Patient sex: M
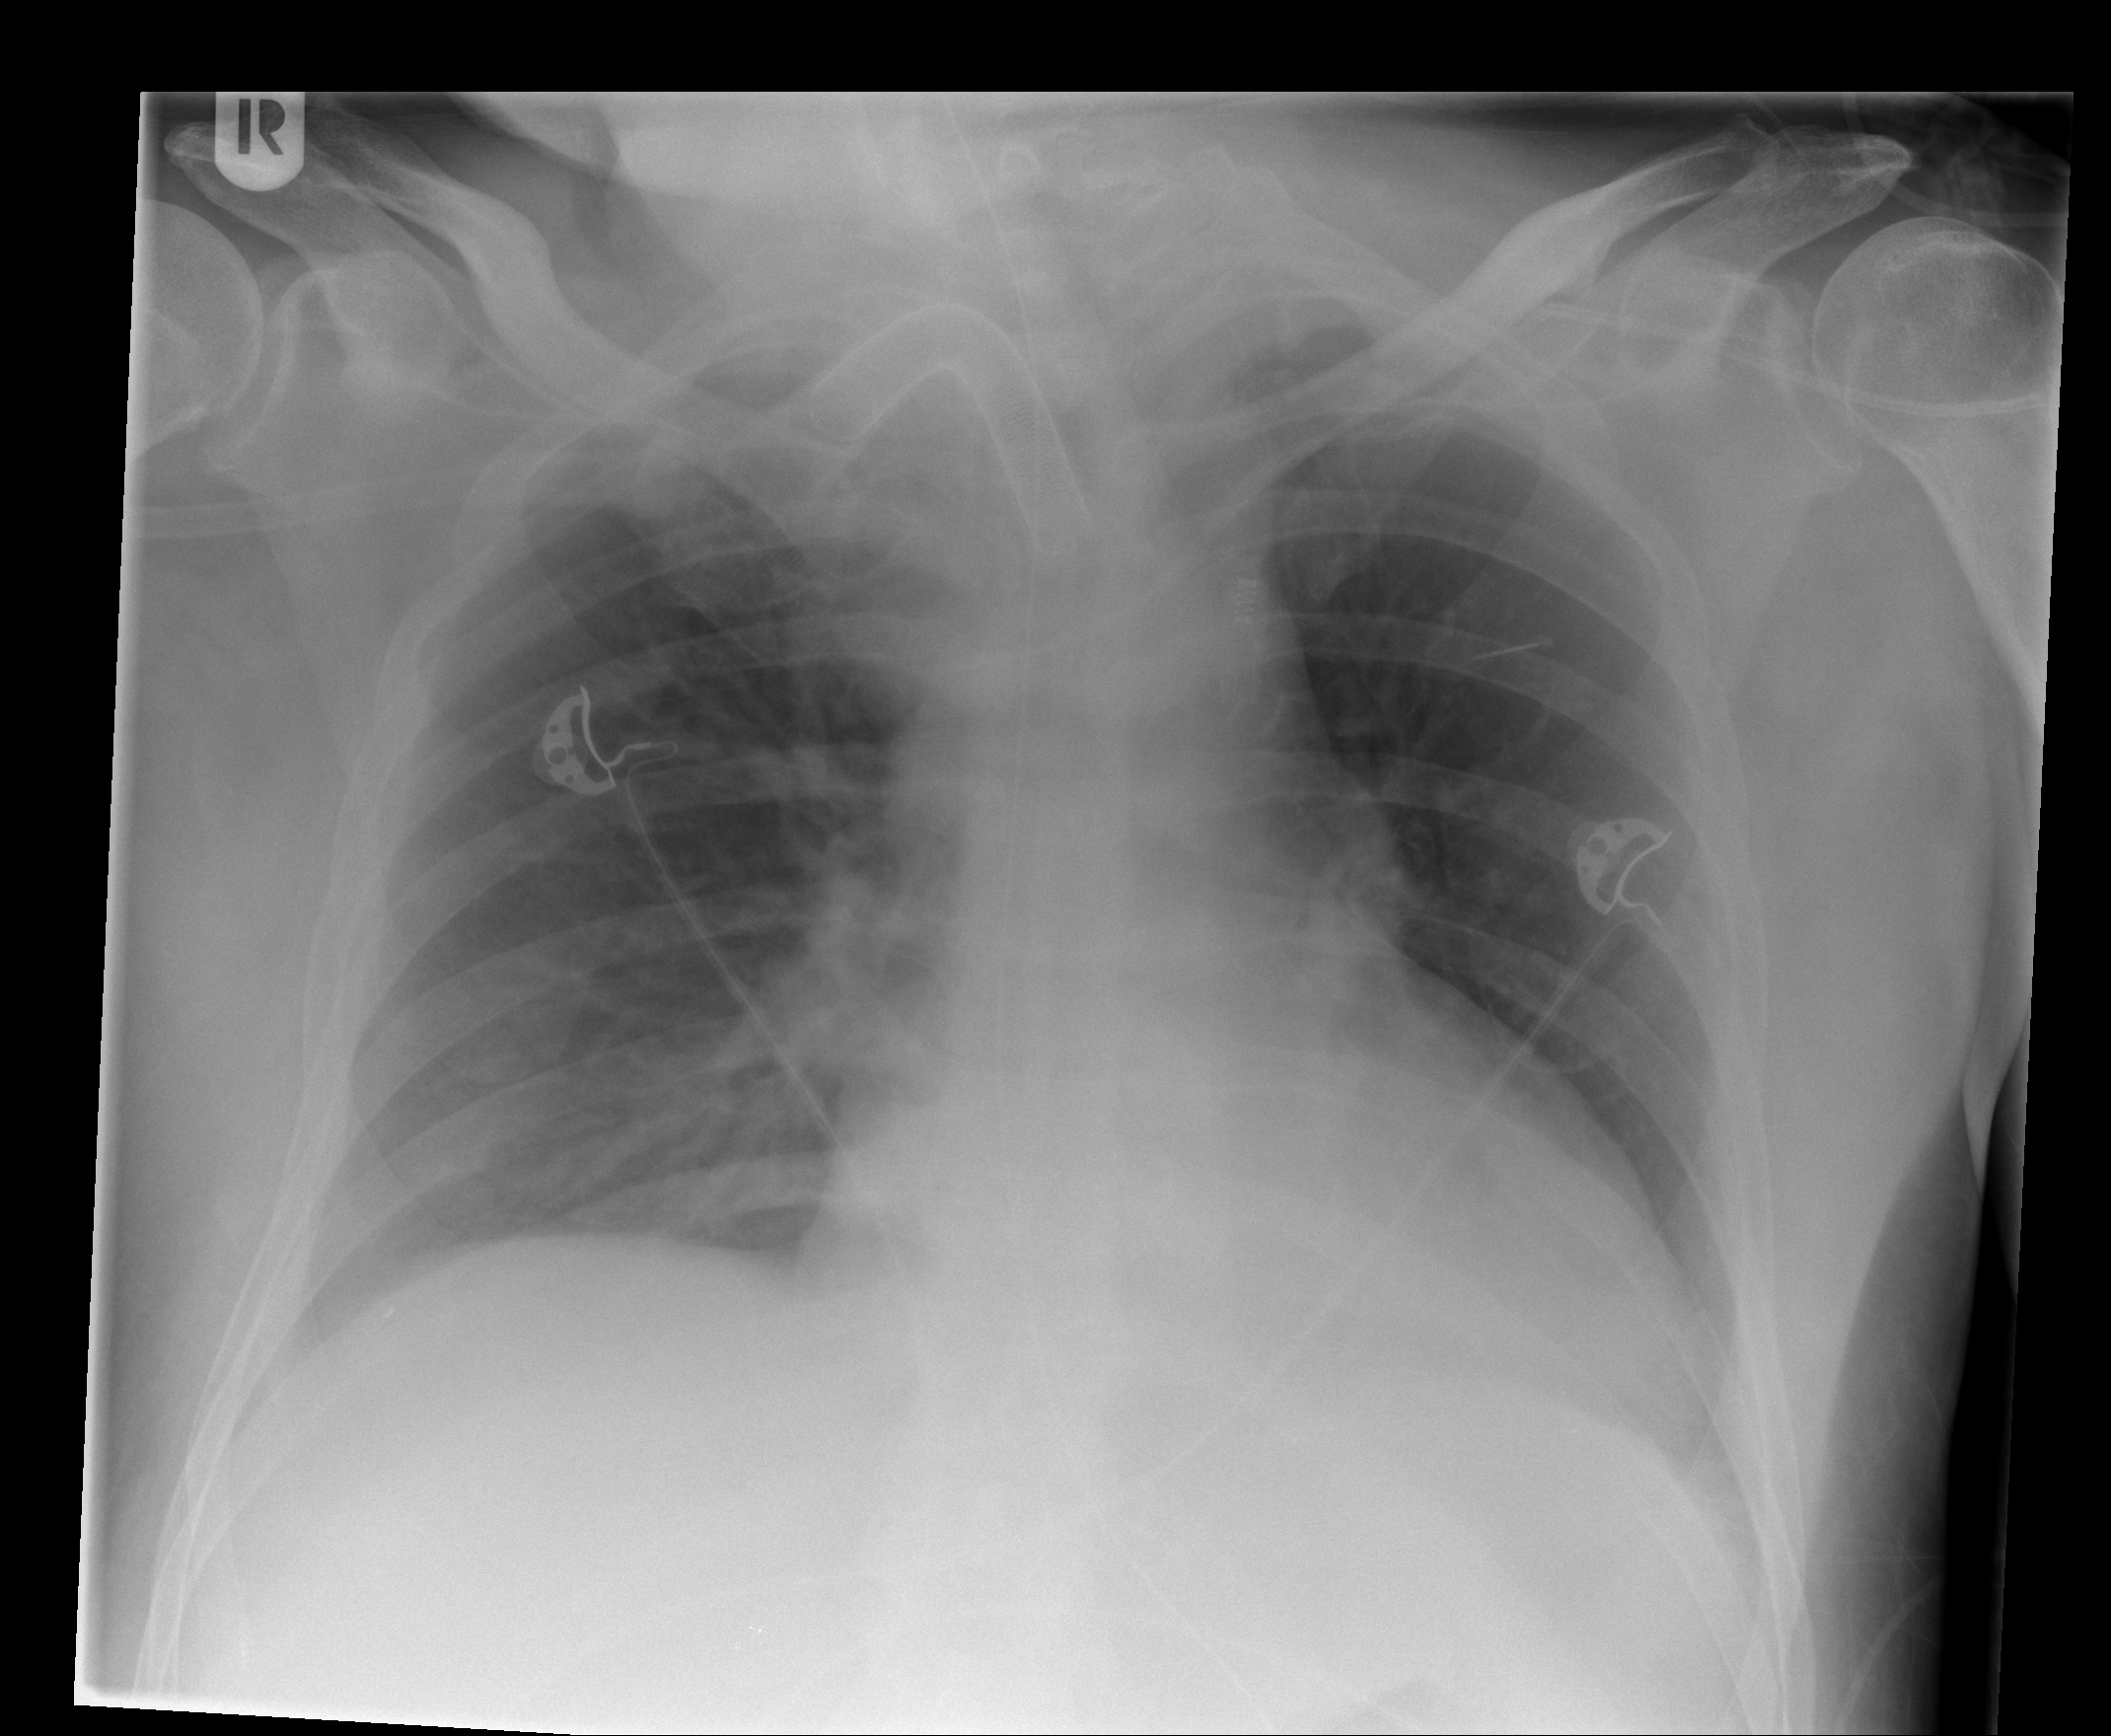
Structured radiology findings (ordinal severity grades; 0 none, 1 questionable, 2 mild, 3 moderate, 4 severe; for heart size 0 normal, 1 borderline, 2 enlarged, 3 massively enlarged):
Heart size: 2
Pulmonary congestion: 0
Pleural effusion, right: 0
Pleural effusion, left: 1
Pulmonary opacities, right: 0
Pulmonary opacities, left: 0
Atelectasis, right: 0
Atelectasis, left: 1